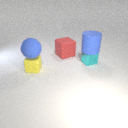
large blue rubber cylinder above small cyan metal cube